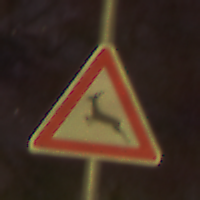
Verkehrszeichen: WildwechselRechts
Umgebung: Outdoor, Suburban
Tageszeit: Night
Wetter: Clear
Licht: Artificial
Jahreszeit: NotSpecified
Kontrast: HighContrast